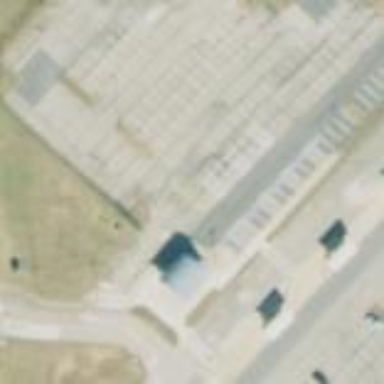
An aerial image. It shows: Paved parking area with Park & Ride facilities.